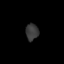
Tissue: lung
Cell type: Epithelial cells
Senescence score: 0.2122
Nuclear area (px): 210
Mean DAPI intensity: 56.562